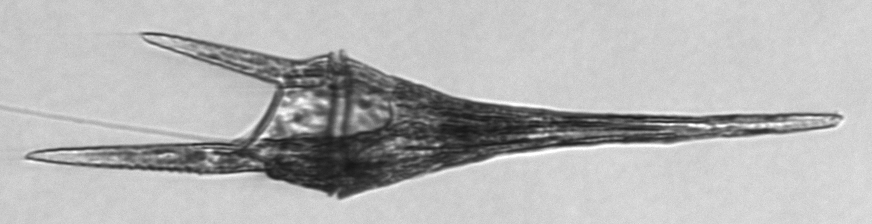
Label: Tripos_furca